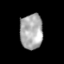
Tissue: lung
Cell type: T cells
Senescence score: 0.2298
Nuclear area (px): 791
Mean DAPI intensity: 169.803